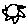
Label: sun